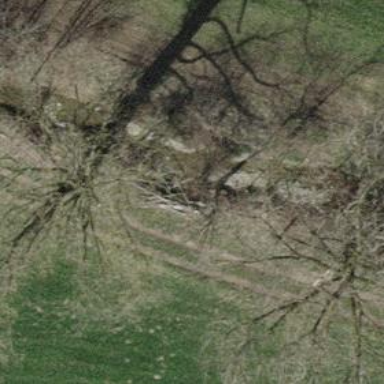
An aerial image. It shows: Grass track with grade3 surface.